Field crop: maize
Growth stage: 1
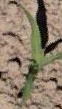
Species: maize